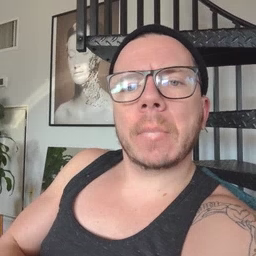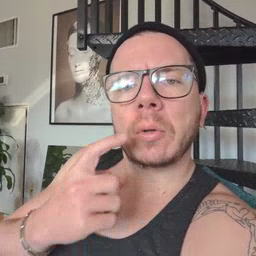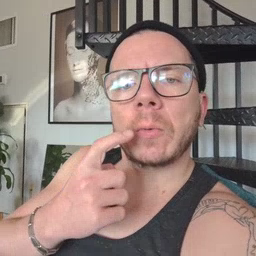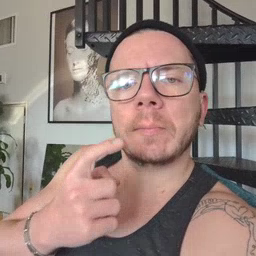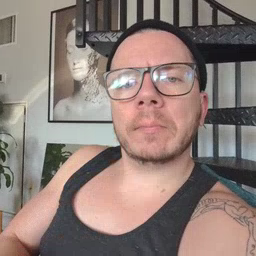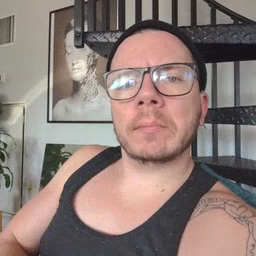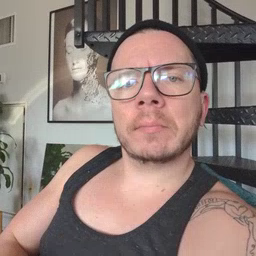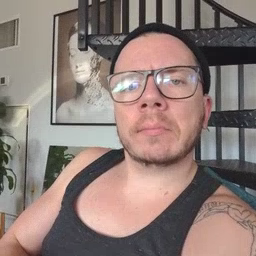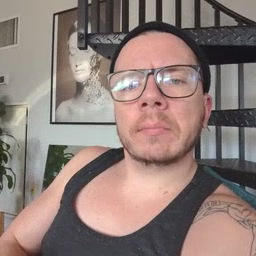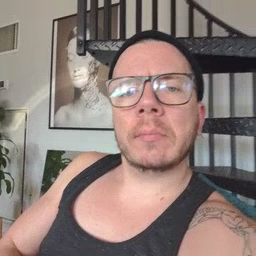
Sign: tooth